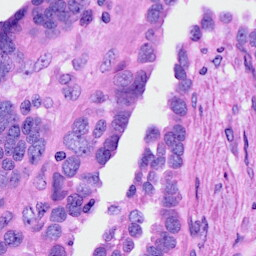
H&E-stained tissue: Ovarian